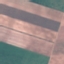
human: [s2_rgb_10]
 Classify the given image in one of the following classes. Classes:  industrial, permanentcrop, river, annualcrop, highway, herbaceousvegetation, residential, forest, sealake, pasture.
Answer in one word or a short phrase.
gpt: AnnualCrop